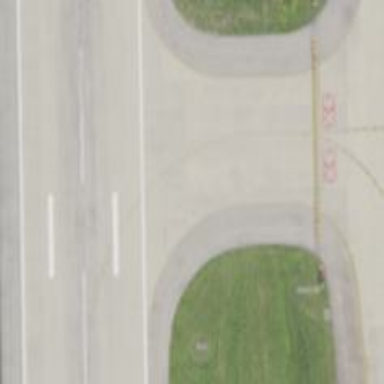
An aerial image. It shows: Image of taxiway at airport.